Question: I've recently started using Xcode and Beginner to creating apps. I've come across something I'd like to implement but research hasn't been quite clear/complicated to understand.
I have a TableView with Days of Week and also a segmentedControl that duplicates these days 3 times. I'm wondering how I'm able to get user click to take me to an alternative ViewController depending on which day it is and what segment of the segmentedController is selected without having to create 21 viewcontrollers in the storyboard.
I've used a ViewController and made an outlet to a tableView for this setup.

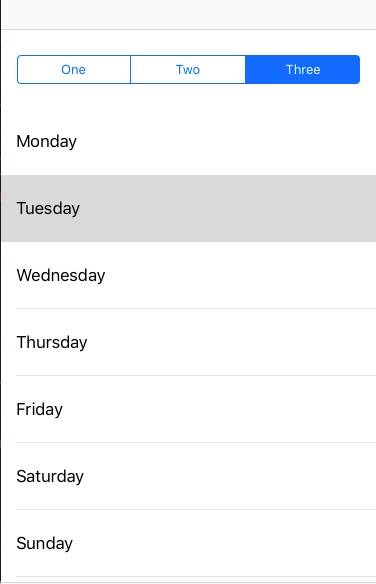
Answer: in you tableview delegate method -> 'didSelectedRowAtIndexPath'
'''
you can simply write
let vc = UIViewController()
/*
you can add informations here
*/
present(vc, animated: true)
'''
and inside this method you can use the 'indexPath' to get the cell you've clicked
'''
let cell = tableView.cellForRowAt(indexPath)
'''
now you can get the information in this cell